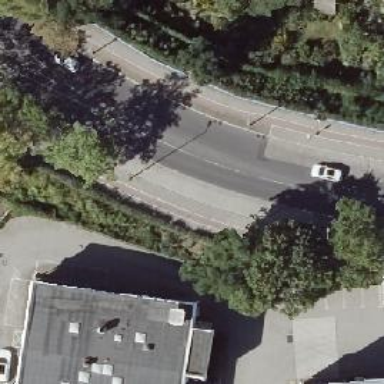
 with sidewalks on both sides and cycle track."